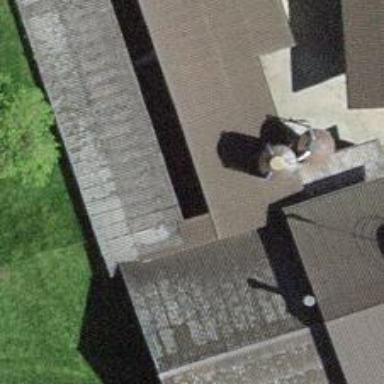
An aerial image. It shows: Rural barn.